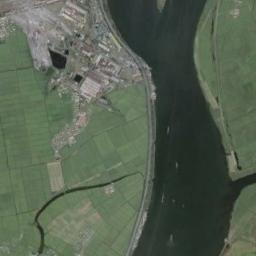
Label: river